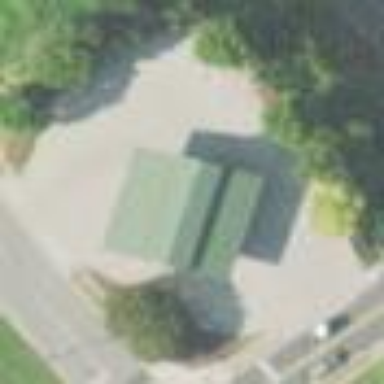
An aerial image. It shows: Fuel station.